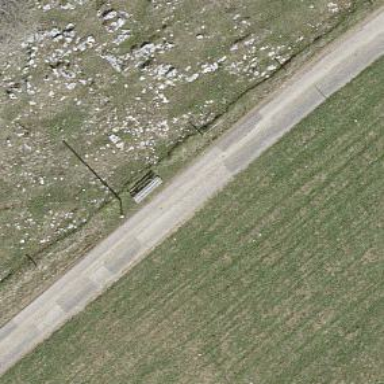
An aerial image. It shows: Bench for seating.